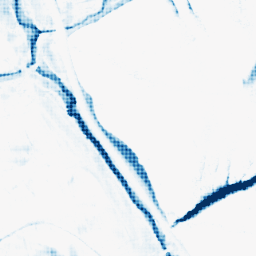
Category: morphological
Decomposition family: morphological_square
Decomposition parameters: operation: closing
size: 15
Upsampling method: sinc_hamming
Upsampling parameters: scale: 8
kernel_size: 8
Upsampling scale: 8